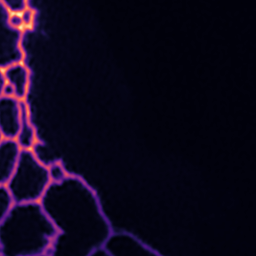
Label: Super-resolution ER image